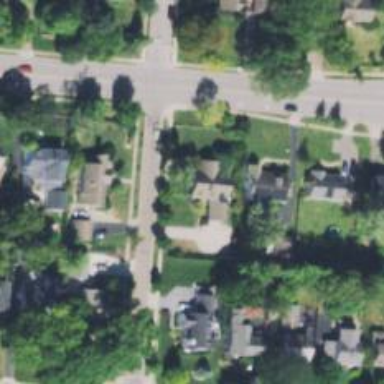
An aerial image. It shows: Residential driveway.